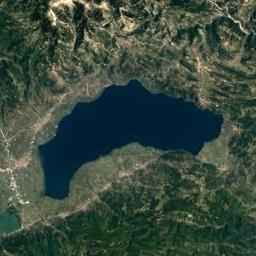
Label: lake